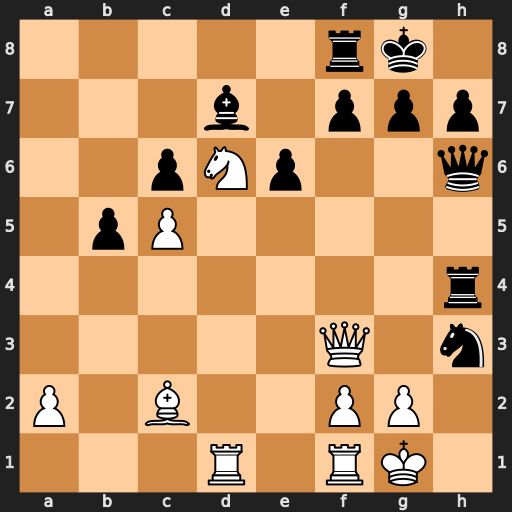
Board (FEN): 5rk1/3b1ppp/2pNp2q/1pP5/7r/5Q1n/P1B2PP1/3R1RK1
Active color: w
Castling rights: -
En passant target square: -
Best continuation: gxh3 Rxh3 Qg2